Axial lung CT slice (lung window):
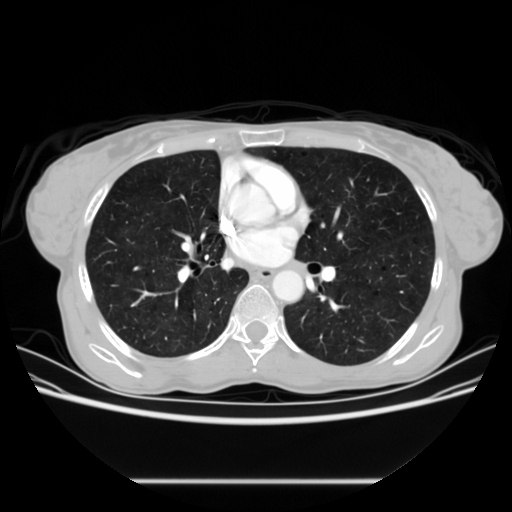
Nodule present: no